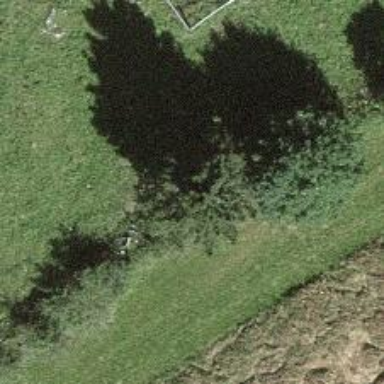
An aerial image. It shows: Beautiful tree in nature.